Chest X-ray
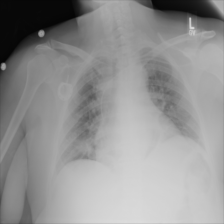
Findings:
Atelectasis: negative
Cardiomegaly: negative
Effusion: negative
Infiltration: negative
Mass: negative
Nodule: negative
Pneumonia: negative
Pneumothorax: negative
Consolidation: negative
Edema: negative
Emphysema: negative
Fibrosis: negative
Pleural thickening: negative
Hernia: negative